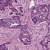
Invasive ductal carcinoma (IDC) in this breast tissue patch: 1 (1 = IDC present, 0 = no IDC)